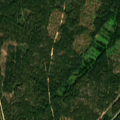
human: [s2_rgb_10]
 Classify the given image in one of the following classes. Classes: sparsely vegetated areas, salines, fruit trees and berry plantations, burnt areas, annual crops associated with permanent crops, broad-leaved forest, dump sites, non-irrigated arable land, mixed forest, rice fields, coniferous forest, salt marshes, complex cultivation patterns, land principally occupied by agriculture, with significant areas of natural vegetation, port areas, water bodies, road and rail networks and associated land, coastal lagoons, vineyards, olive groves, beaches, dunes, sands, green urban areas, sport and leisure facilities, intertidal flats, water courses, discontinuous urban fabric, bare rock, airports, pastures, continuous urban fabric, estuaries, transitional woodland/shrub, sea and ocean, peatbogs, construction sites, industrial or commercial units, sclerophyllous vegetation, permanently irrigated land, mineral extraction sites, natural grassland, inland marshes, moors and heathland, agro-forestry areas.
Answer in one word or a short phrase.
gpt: coniferous forest